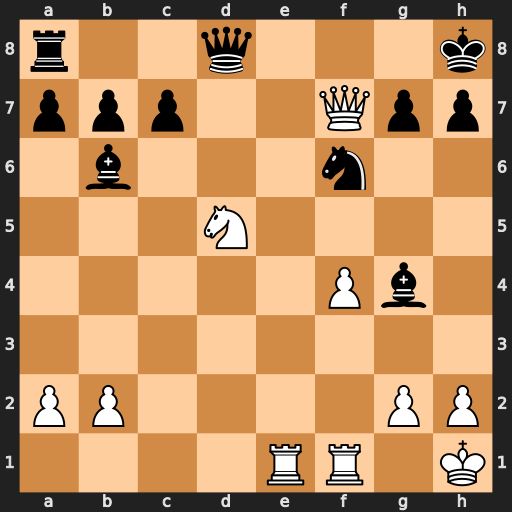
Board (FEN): r2q3k/ppp2Qpp/1b3n2/3N4/5Pb1/8/PP4PP/4RR1K
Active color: w
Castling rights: -
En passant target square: -
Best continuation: Nxf6 gxf6 Re7 Qxe7 Qxe7